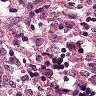
Metastatic tissue present: no